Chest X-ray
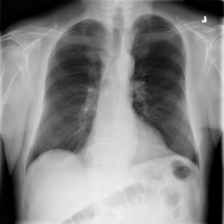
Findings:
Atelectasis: negative
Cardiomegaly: negative
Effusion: negative
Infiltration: positive
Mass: negative
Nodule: positive
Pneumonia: negative
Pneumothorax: negative
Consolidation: negative
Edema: negative
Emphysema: negative
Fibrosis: negative
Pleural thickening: negative
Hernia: negative